Question: I've been doing some image processing recently, and am looking for an algorithm to determine the longest line segment that is entirely within a non-regular shape. In other words, the line segment should be the longest line segment that touches the shape elusively at its endpoints.
The shape can be represented as a set of (x,y) coordinates or as a binary-array. The outermost layer of pixels (the edge), have already been determined.
A simple example would be an ellipse, to which the solution is the major axis. A more complex example would be a equilateral triangle, which would result in a line between two pixels which are immediately adjacent to two separate corners. Most of my shapes are ellipse-like or 'worm-like' (long and wavy).
Ultimately I wish to use this as a method to divide the 'worm-like' shapes into their segments, using a series of 'cuts' approximately perpendicular to this line. I am hoping that the line formed by this message will be better suited for this task than one determined by a regression. It should be noted that these shapes are high resolution, and therefore may consist of up to 1000 edge-pixels, which is why I'm trying to avoid a simple iterative/brute force approach.
Thank you for any and all suggestions!
Here are some visualizations:

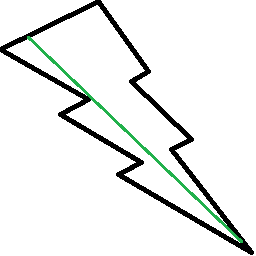
Answer: I believe, if I understood the question properly, that something similar to what you are trying to achieve is called in Computer Vision literature. It is not exactly the same (is not finding the longest line in a shape), but is a way of a shape into line-separated segments for later shape-analysis or shape-matching operations (which might be useful for what you want).
Find bellow a sample image extracted from the latter cited paper (1):
<URL>
If this is what you want to achieve (more or less), have a look to the following paper for a method to calculate shape decomposition (and refer to the bibliography for other methods):
(1) :
<URL>